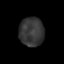
Tissue: prostate
Cell type: Epithelial cells
Senescence score: 0.312
Nuclear area (px): 702
Mean DAPI intensity: 53.625